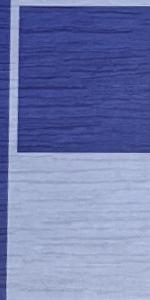
Label: Empty